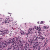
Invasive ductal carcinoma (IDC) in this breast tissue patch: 1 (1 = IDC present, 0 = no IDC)